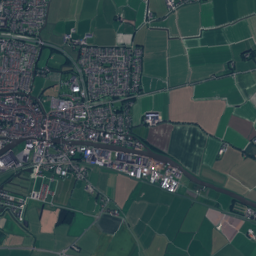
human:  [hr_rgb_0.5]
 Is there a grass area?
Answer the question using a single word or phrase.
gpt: yes

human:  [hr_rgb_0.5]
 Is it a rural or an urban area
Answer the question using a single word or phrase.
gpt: urban

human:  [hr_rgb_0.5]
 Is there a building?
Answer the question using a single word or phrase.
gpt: yes

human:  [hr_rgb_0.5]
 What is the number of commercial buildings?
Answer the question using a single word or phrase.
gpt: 124

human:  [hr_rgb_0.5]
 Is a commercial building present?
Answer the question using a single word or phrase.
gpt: yes

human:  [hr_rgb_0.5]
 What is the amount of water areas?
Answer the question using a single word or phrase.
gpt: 63

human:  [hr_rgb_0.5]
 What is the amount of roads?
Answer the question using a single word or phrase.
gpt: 556

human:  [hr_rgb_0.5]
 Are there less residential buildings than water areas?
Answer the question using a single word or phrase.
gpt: no

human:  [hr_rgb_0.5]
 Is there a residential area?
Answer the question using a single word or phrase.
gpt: yes

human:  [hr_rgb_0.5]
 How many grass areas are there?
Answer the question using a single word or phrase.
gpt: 257

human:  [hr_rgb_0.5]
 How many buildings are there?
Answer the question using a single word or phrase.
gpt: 4742

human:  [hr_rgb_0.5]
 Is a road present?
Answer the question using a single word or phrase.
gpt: yes

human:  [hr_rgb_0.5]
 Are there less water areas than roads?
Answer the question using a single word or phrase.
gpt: yes

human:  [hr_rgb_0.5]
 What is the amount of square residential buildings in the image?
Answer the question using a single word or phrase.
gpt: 13

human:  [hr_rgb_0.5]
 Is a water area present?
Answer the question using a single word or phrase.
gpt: yes

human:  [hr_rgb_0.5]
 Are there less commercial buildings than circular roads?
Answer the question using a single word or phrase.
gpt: no

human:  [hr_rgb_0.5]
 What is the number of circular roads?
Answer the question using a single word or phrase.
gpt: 0

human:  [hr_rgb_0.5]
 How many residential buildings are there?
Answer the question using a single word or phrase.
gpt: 4274

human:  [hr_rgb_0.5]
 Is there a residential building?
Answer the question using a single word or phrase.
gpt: yes

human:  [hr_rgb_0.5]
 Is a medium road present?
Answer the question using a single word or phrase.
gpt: no

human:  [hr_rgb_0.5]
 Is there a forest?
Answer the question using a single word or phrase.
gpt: yes

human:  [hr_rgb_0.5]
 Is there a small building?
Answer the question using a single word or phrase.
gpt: yes

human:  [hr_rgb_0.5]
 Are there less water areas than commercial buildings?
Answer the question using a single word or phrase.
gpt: yes

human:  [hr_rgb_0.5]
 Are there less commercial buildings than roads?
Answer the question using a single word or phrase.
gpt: yes

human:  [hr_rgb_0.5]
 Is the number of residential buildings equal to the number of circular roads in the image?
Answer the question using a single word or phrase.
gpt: no

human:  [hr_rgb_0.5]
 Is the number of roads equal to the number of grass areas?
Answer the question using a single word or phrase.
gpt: no

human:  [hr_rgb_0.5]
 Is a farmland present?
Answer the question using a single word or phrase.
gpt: yes

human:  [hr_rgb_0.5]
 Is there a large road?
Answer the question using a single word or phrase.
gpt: no

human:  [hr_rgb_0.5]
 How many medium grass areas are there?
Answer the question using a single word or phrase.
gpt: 67

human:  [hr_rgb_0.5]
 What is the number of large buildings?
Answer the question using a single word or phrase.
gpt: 10

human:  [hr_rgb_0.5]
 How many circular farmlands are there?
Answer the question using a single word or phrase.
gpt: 0

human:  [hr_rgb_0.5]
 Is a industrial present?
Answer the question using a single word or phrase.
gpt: yes

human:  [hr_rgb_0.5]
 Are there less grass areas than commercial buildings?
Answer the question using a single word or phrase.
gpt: no

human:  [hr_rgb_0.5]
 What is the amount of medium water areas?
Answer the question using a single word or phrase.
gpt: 10

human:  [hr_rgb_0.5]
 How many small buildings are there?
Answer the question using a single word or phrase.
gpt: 4388

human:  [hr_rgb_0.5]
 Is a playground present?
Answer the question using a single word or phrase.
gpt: yes

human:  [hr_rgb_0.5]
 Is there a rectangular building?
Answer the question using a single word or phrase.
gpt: yes

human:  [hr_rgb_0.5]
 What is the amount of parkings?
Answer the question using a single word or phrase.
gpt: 6

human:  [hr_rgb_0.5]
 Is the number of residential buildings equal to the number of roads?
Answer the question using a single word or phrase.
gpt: no

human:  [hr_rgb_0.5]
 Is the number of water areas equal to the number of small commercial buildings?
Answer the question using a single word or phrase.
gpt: no

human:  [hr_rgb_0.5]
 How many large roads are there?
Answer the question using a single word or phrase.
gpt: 0

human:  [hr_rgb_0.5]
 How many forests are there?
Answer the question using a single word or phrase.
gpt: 55

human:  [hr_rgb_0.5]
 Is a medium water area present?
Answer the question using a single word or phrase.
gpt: yes

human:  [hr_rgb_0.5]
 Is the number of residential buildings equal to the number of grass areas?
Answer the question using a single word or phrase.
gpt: no

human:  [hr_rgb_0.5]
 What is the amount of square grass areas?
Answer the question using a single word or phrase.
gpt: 0

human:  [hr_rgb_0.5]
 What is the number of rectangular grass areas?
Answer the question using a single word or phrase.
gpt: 35

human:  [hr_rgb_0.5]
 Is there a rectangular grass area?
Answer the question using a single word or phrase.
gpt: yes

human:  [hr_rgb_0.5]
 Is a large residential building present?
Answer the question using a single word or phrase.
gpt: yes

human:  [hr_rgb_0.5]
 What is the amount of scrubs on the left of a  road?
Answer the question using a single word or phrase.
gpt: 3

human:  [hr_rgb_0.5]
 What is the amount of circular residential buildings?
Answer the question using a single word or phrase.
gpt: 13

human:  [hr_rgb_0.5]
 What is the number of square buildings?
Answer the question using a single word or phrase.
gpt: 13

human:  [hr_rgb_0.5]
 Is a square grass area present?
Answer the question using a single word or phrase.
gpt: no

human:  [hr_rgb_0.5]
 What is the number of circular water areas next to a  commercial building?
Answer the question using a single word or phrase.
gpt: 8

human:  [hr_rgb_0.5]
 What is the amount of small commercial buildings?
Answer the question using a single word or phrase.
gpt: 102

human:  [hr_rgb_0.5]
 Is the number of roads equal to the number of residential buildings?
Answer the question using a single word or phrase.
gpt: no

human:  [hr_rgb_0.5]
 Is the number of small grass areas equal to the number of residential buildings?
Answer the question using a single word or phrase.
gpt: no

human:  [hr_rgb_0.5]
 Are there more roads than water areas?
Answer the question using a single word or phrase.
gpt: yes

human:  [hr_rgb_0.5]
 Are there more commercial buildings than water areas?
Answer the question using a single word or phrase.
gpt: yes

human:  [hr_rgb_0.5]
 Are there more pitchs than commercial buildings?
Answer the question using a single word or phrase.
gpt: no

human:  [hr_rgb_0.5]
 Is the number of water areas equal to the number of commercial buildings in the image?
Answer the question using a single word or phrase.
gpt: no

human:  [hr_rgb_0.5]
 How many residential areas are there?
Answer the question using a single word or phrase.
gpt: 17

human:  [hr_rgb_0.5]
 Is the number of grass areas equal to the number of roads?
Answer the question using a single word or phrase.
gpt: no

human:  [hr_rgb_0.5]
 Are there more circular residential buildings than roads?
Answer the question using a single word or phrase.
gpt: no

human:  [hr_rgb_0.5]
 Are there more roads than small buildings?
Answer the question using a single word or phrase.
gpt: no